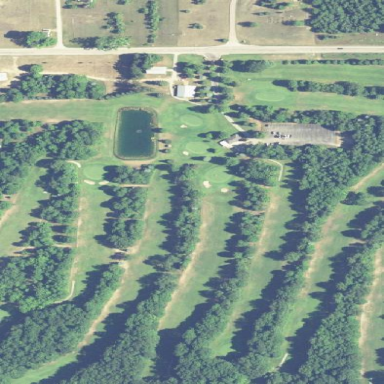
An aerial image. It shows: Golf course surrounded by greenery.